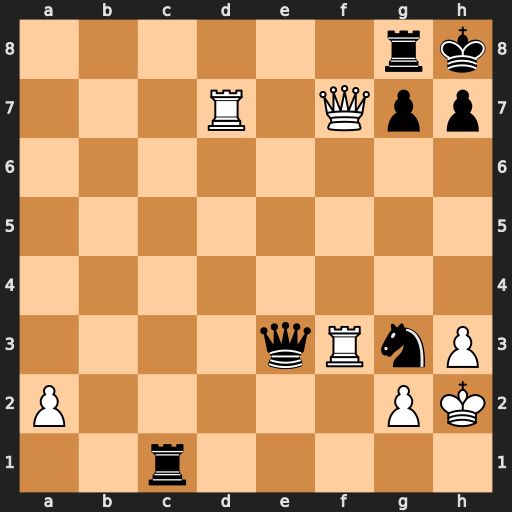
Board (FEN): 6rk/3R1Qpp/8/8/8/4qRnP/P5PK/2r5
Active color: w
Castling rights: -
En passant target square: -
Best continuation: Qxg8+ Kxg8 Rd8+ Qe8 Rxe8#